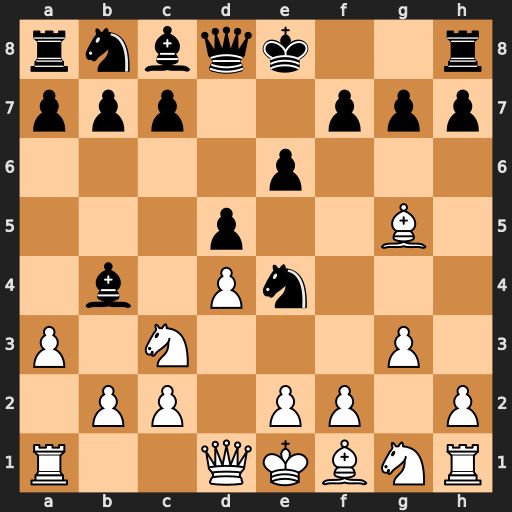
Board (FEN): rnbqk2r/ppp2ppp/4p3/3p2B1/1b1Pn3/P1N3P1/1PP1PP1P/R2QKBNR
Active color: w
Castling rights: KQkq
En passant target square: -
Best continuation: Bxd8 Bxc3+ bxc3